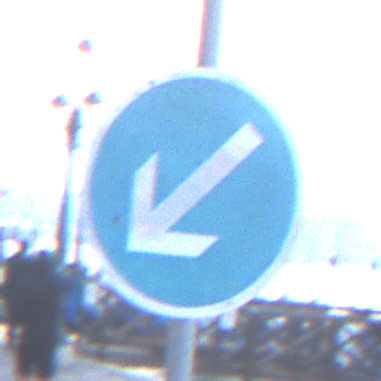
Verkehrszeichen: VorgeschriebeneVorbeifahrtLinks
Umgebung: Outdoor, Urban
Tageszeit: Dawn
Wetter: Clear
Licht: Natural
Jahreszeit: NotSpecified
Kontrast: LowContrast